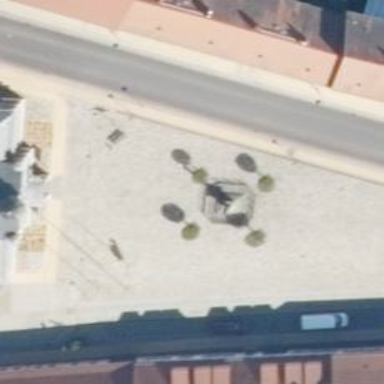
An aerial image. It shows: Historic memorial.